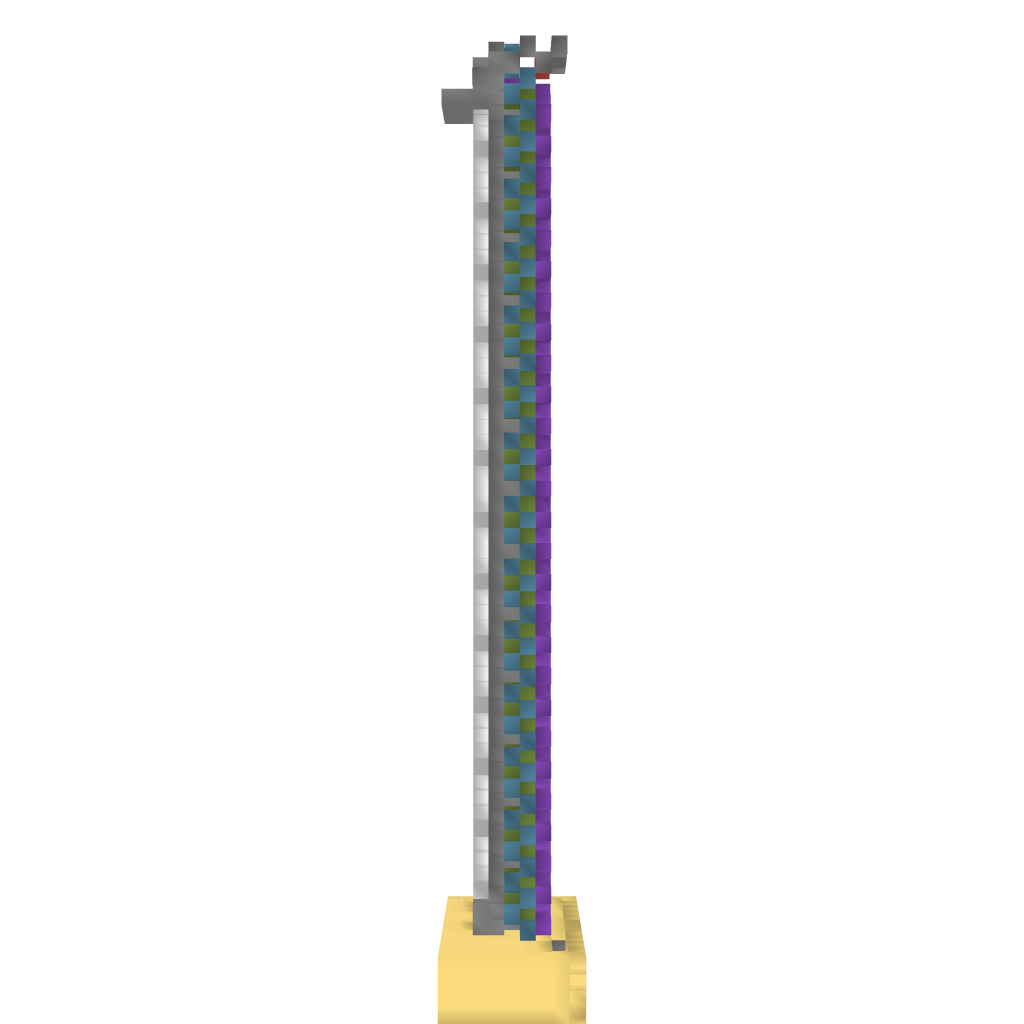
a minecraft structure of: Super Tall Pistion Elevator bad low quality